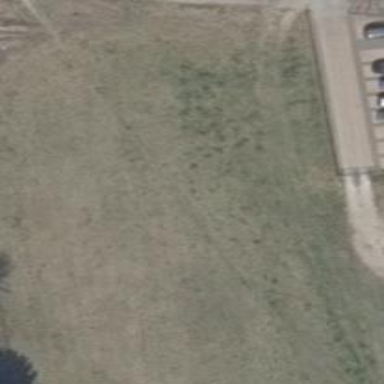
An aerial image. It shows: Path covered in grass.